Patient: sex F, age 63
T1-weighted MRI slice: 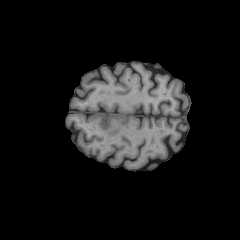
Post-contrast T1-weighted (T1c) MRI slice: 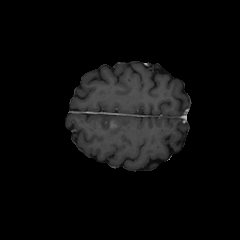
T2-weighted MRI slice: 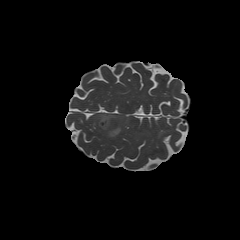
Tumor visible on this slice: yes
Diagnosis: Glioblastoma, IDH-wildtype
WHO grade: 4